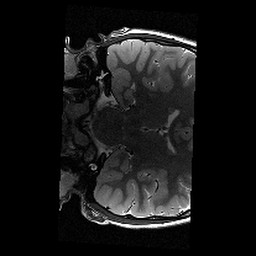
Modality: T2w
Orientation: coronal
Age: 9
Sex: male
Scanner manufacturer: siemens
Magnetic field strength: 3 T
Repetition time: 9.23 s
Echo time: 0.067 s